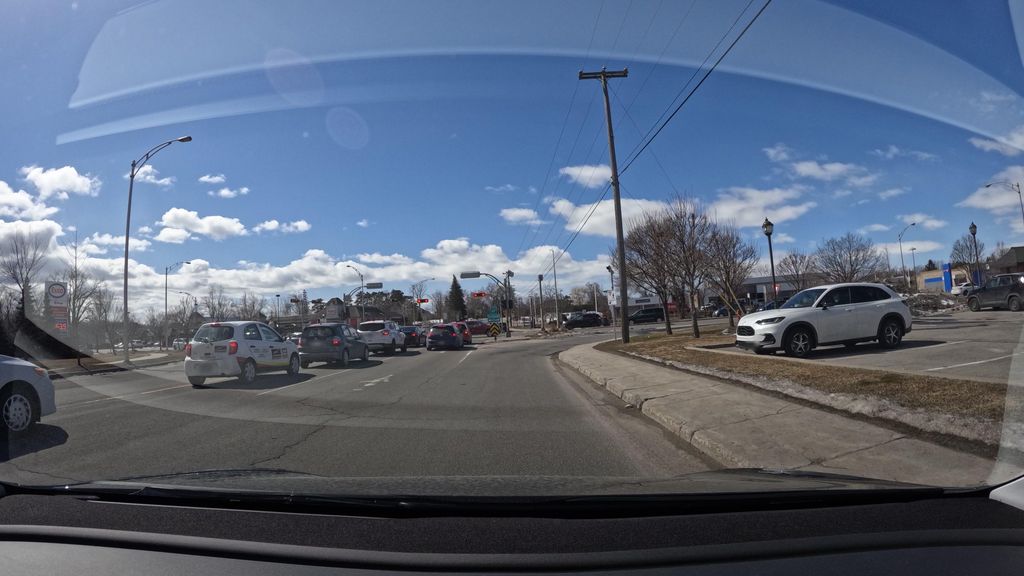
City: montreal